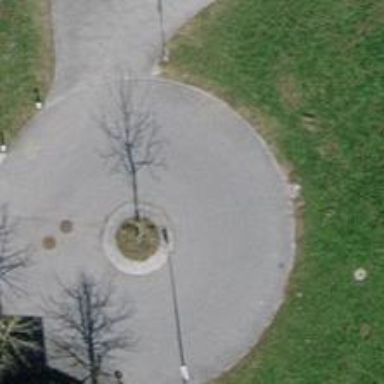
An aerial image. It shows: Turning loop on the road.